Question: I've found this msdn blog:
<URL>
How can I get this module view in VS10?

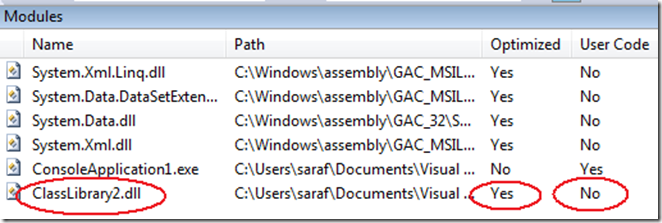
Answer: This window is available during debugging.
Set breakpoint in some code line and start debugging. When debugger breaks, select Debug - Windows - Modules in the main Visual Studio menu.